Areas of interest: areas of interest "Traffic and Vehicle Management"
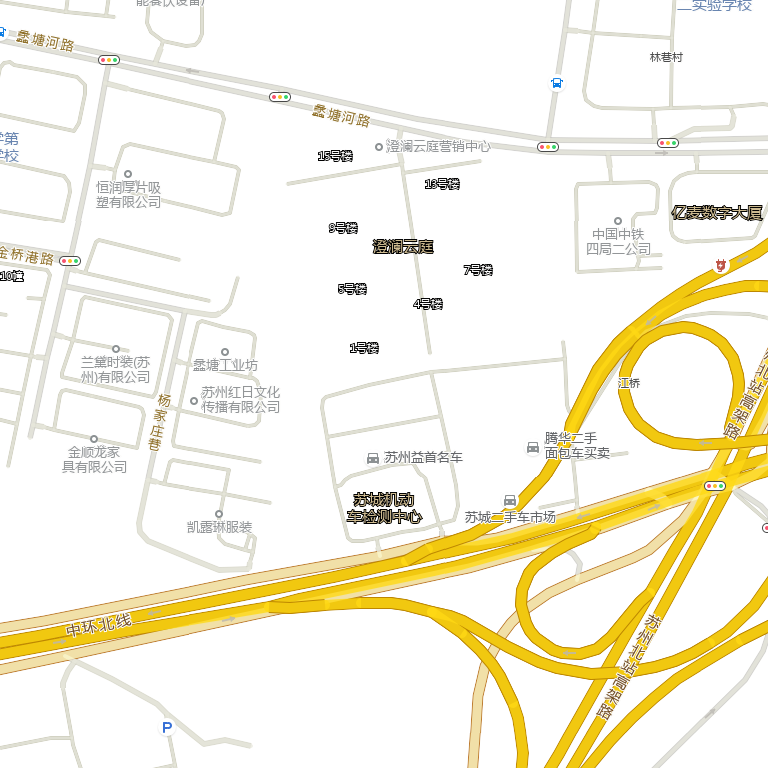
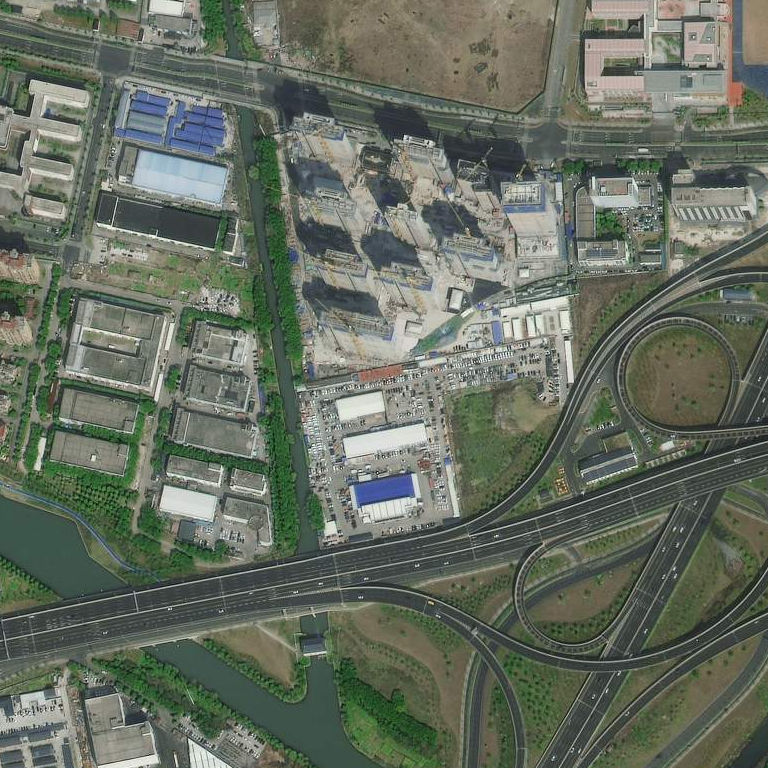